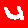
Digit: 4